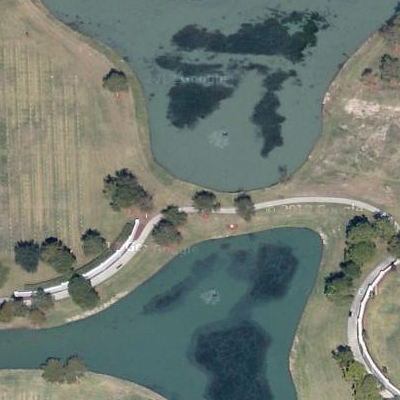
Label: dRiverLake